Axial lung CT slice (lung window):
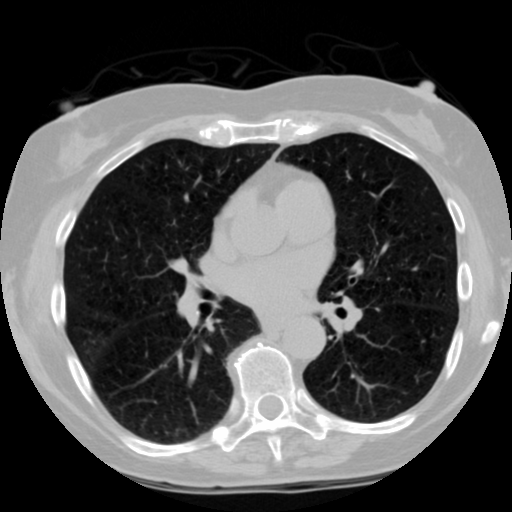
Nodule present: no